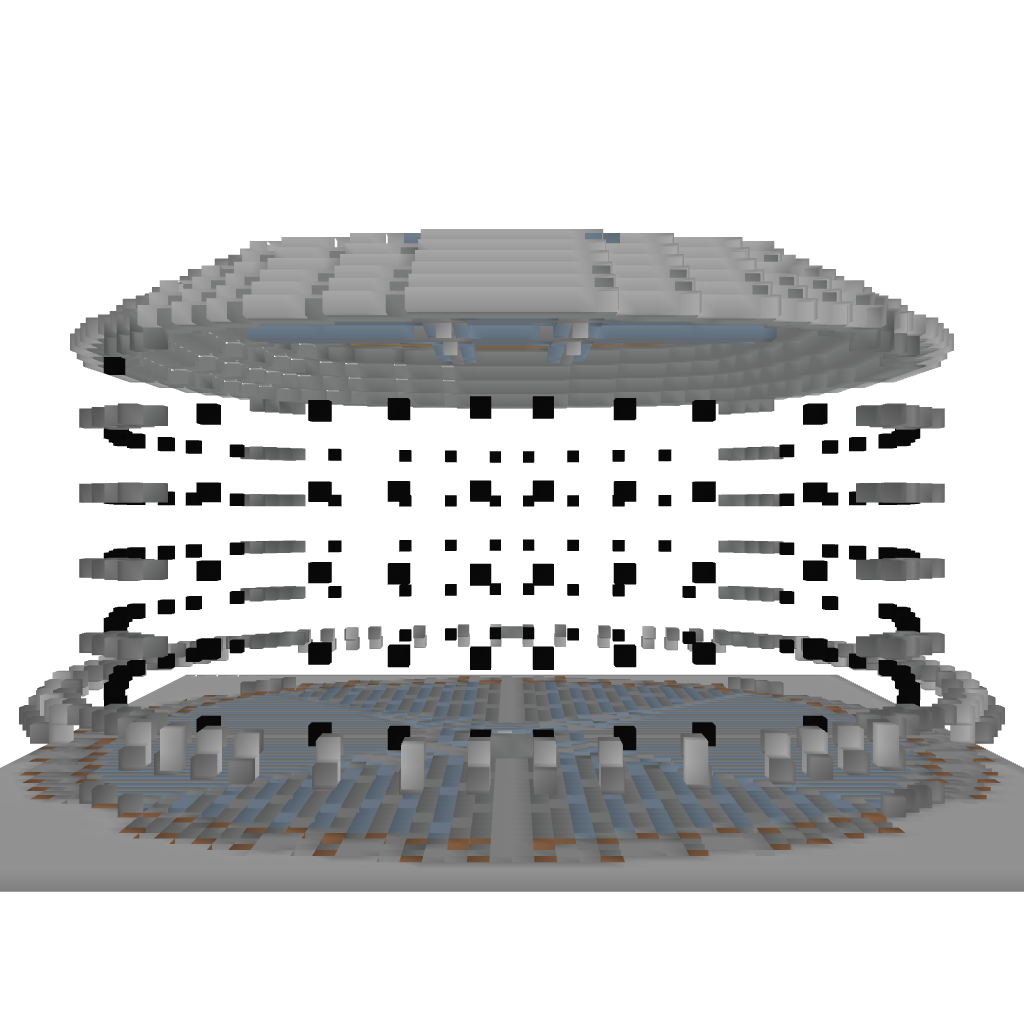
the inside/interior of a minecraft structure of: PvP Arena